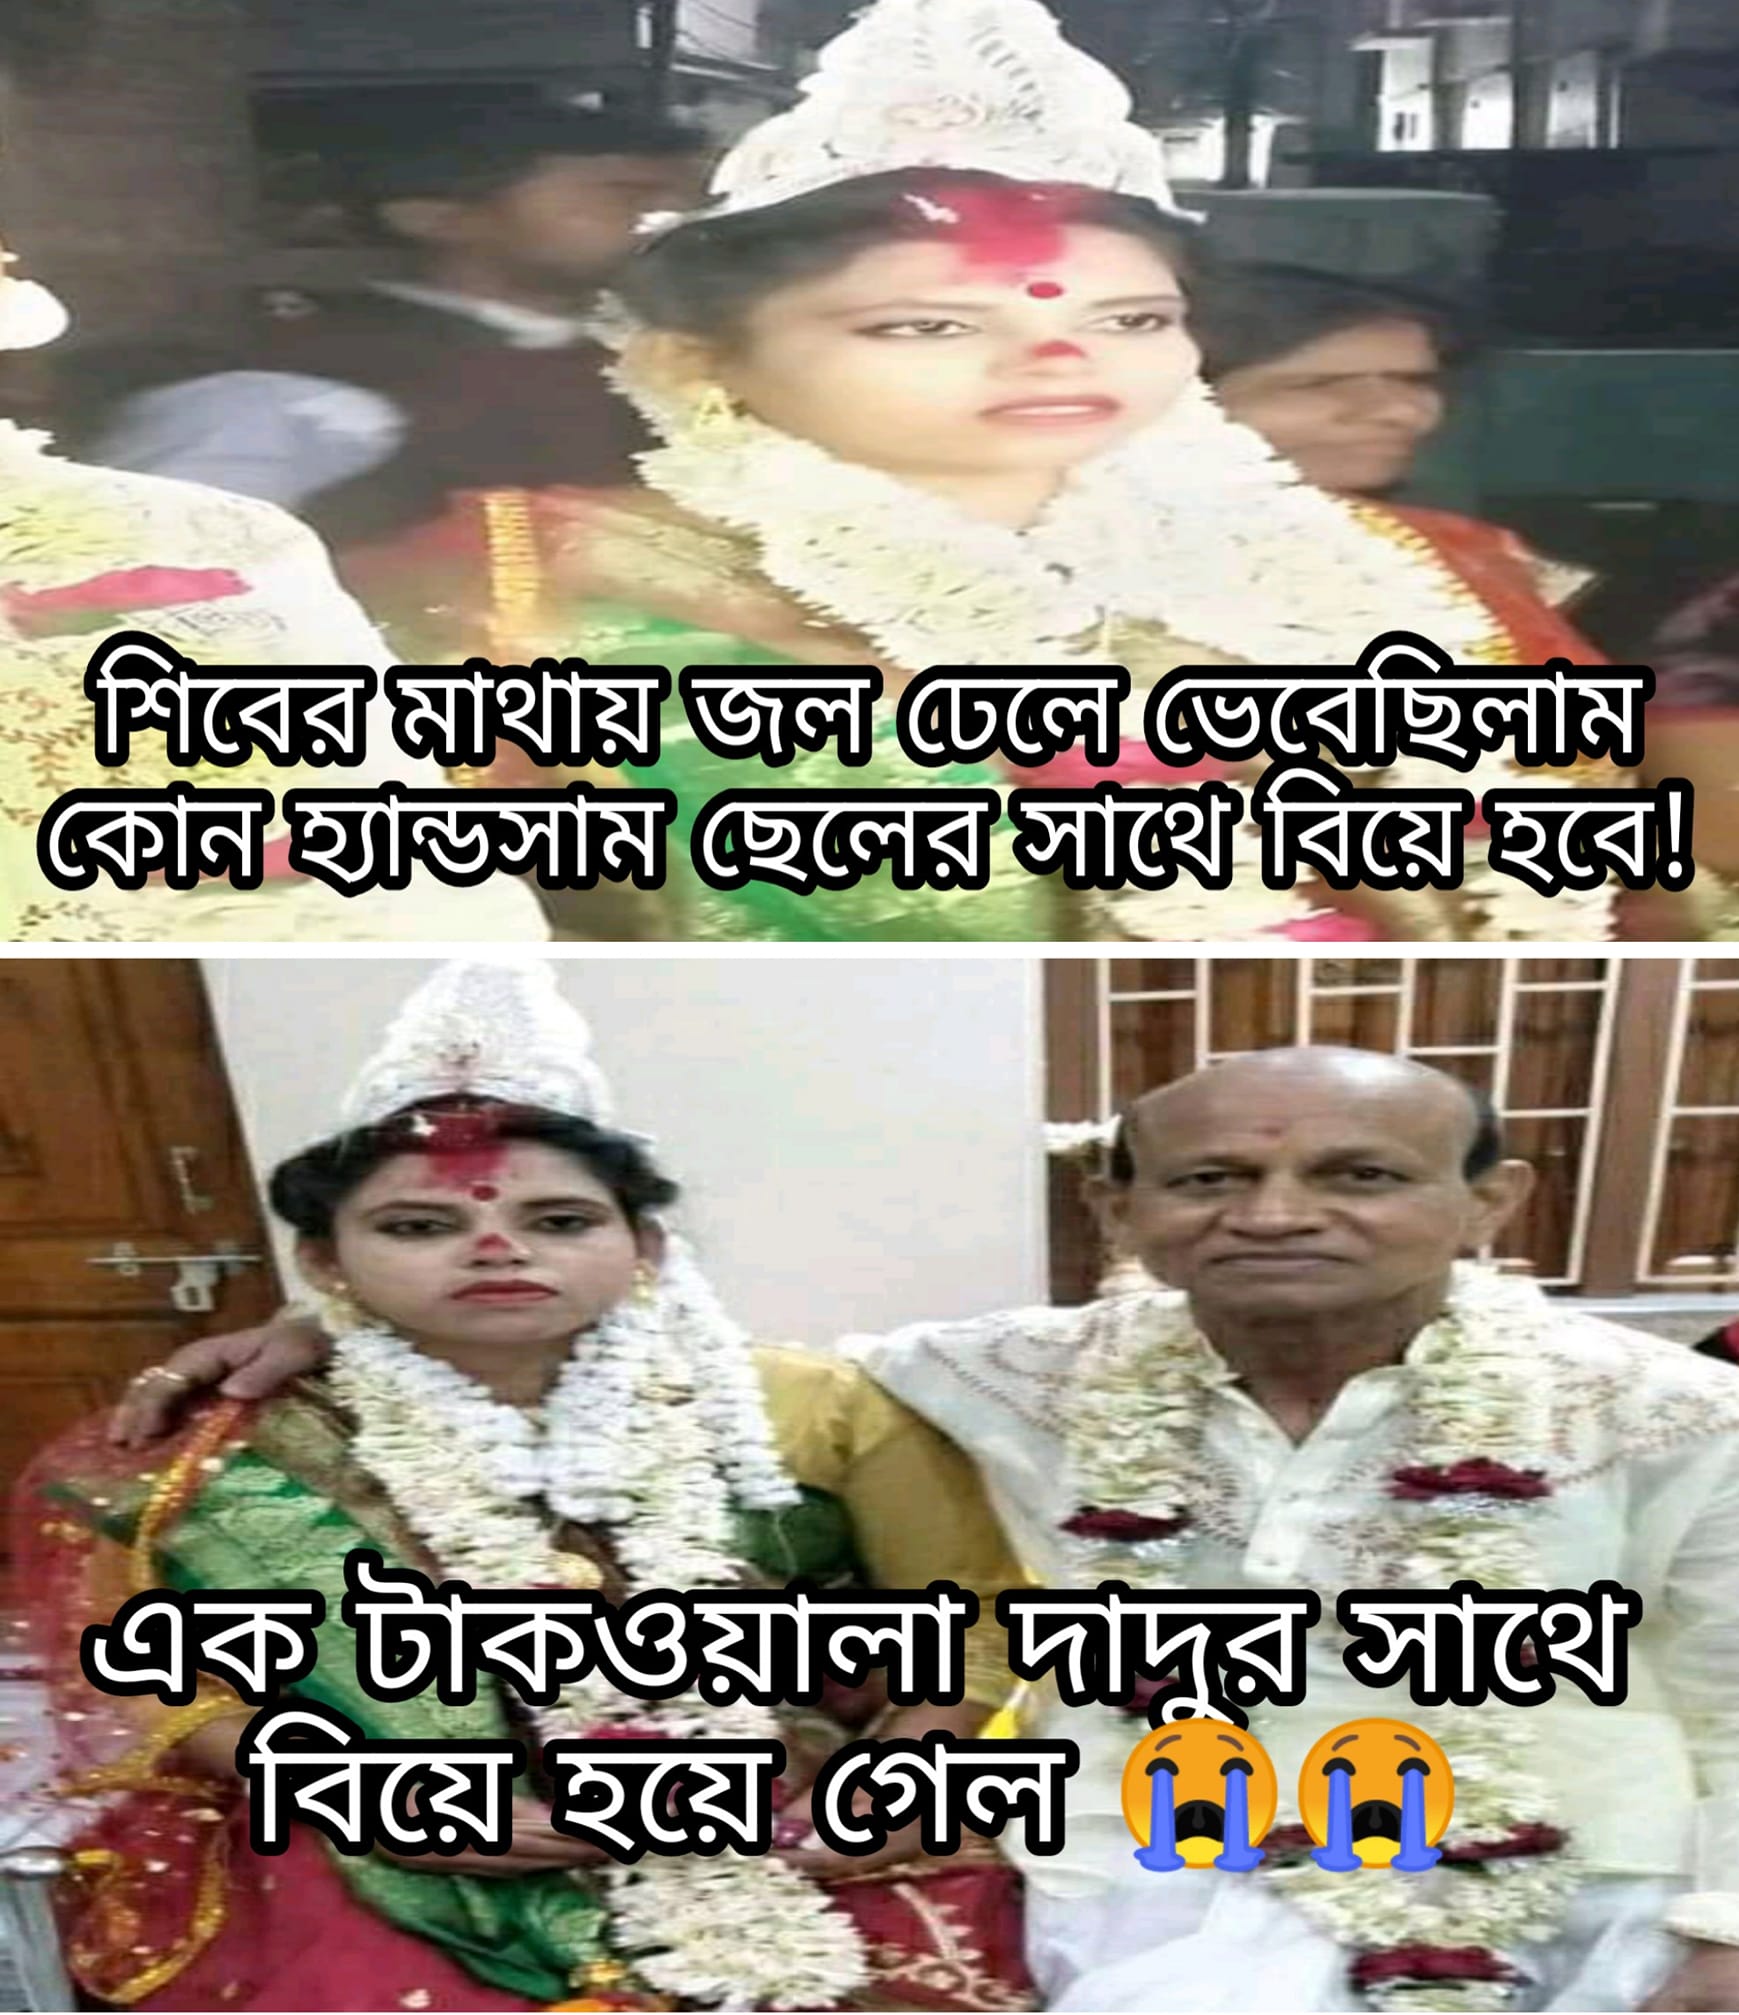
Caption: শিবের মাথায় জল ঢেলে ভেবেছিলাম কোন হ্যান্ডসাম ছেলের সাথে বিয়ে হবে !    এক টাকওয়ালা দাদুর সাথে বিয়ে হয়ে গেল
Label: hate